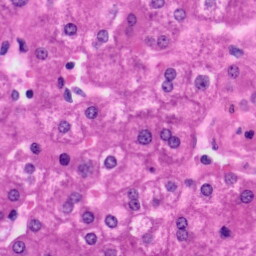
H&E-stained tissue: Liver